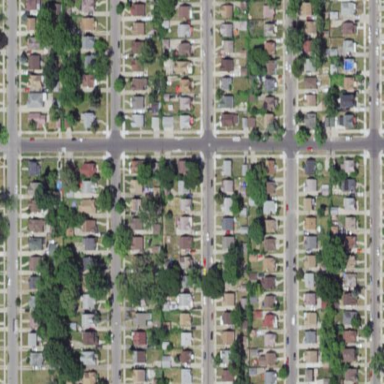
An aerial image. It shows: Residential area composed of single-family homes.